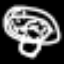
Label: mushroom